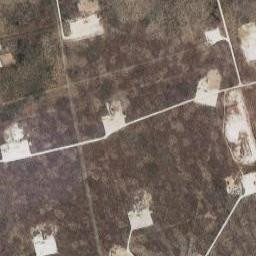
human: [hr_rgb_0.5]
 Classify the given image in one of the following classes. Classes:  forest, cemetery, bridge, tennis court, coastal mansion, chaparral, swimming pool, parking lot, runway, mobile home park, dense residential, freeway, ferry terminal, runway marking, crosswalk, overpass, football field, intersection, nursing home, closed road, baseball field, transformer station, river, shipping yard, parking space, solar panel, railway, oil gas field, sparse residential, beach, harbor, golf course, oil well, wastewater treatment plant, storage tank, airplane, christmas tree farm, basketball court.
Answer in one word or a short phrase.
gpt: oil gas field